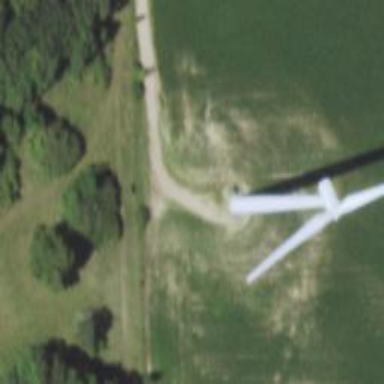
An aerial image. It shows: Wind generator with horizontal axis. The generator is wind turbine.